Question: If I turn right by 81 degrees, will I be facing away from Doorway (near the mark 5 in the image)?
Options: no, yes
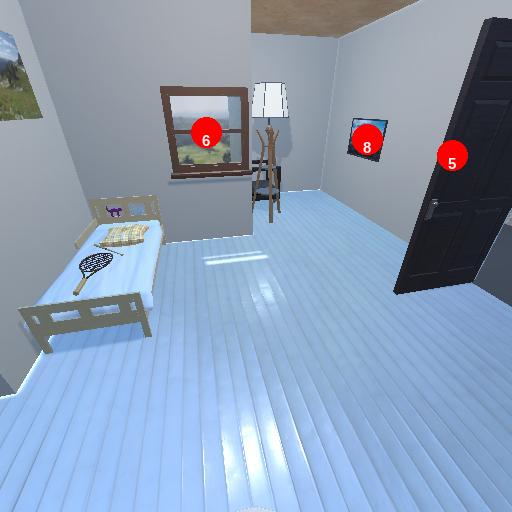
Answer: no